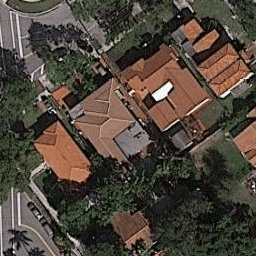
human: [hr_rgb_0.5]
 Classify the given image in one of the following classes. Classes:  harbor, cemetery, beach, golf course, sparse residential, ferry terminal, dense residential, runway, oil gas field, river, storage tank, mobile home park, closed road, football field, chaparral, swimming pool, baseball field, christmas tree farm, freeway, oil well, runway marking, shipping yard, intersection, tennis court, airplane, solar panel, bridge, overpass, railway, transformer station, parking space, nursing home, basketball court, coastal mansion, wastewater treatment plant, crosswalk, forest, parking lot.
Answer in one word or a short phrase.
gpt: coastal mansion